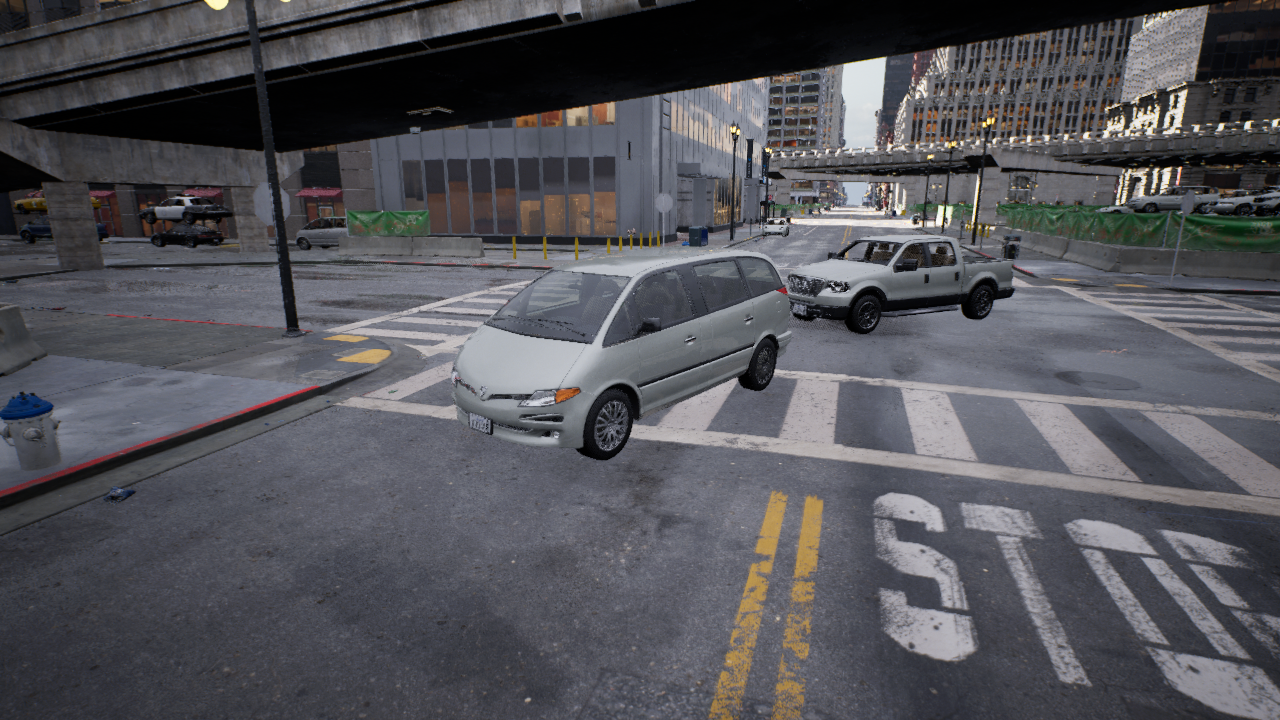
Venue: intersection
Lighting: clear day
Vehicle rig: minivan